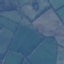
Land use / land cover: Pasture